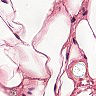
Metastatic tissue present: no